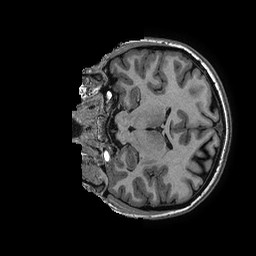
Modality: T1w
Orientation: coronal
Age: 27
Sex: female
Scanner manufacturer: ge
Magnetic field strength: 3 T
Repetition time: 0.006952 s
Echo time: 0.00292 s